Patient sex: M
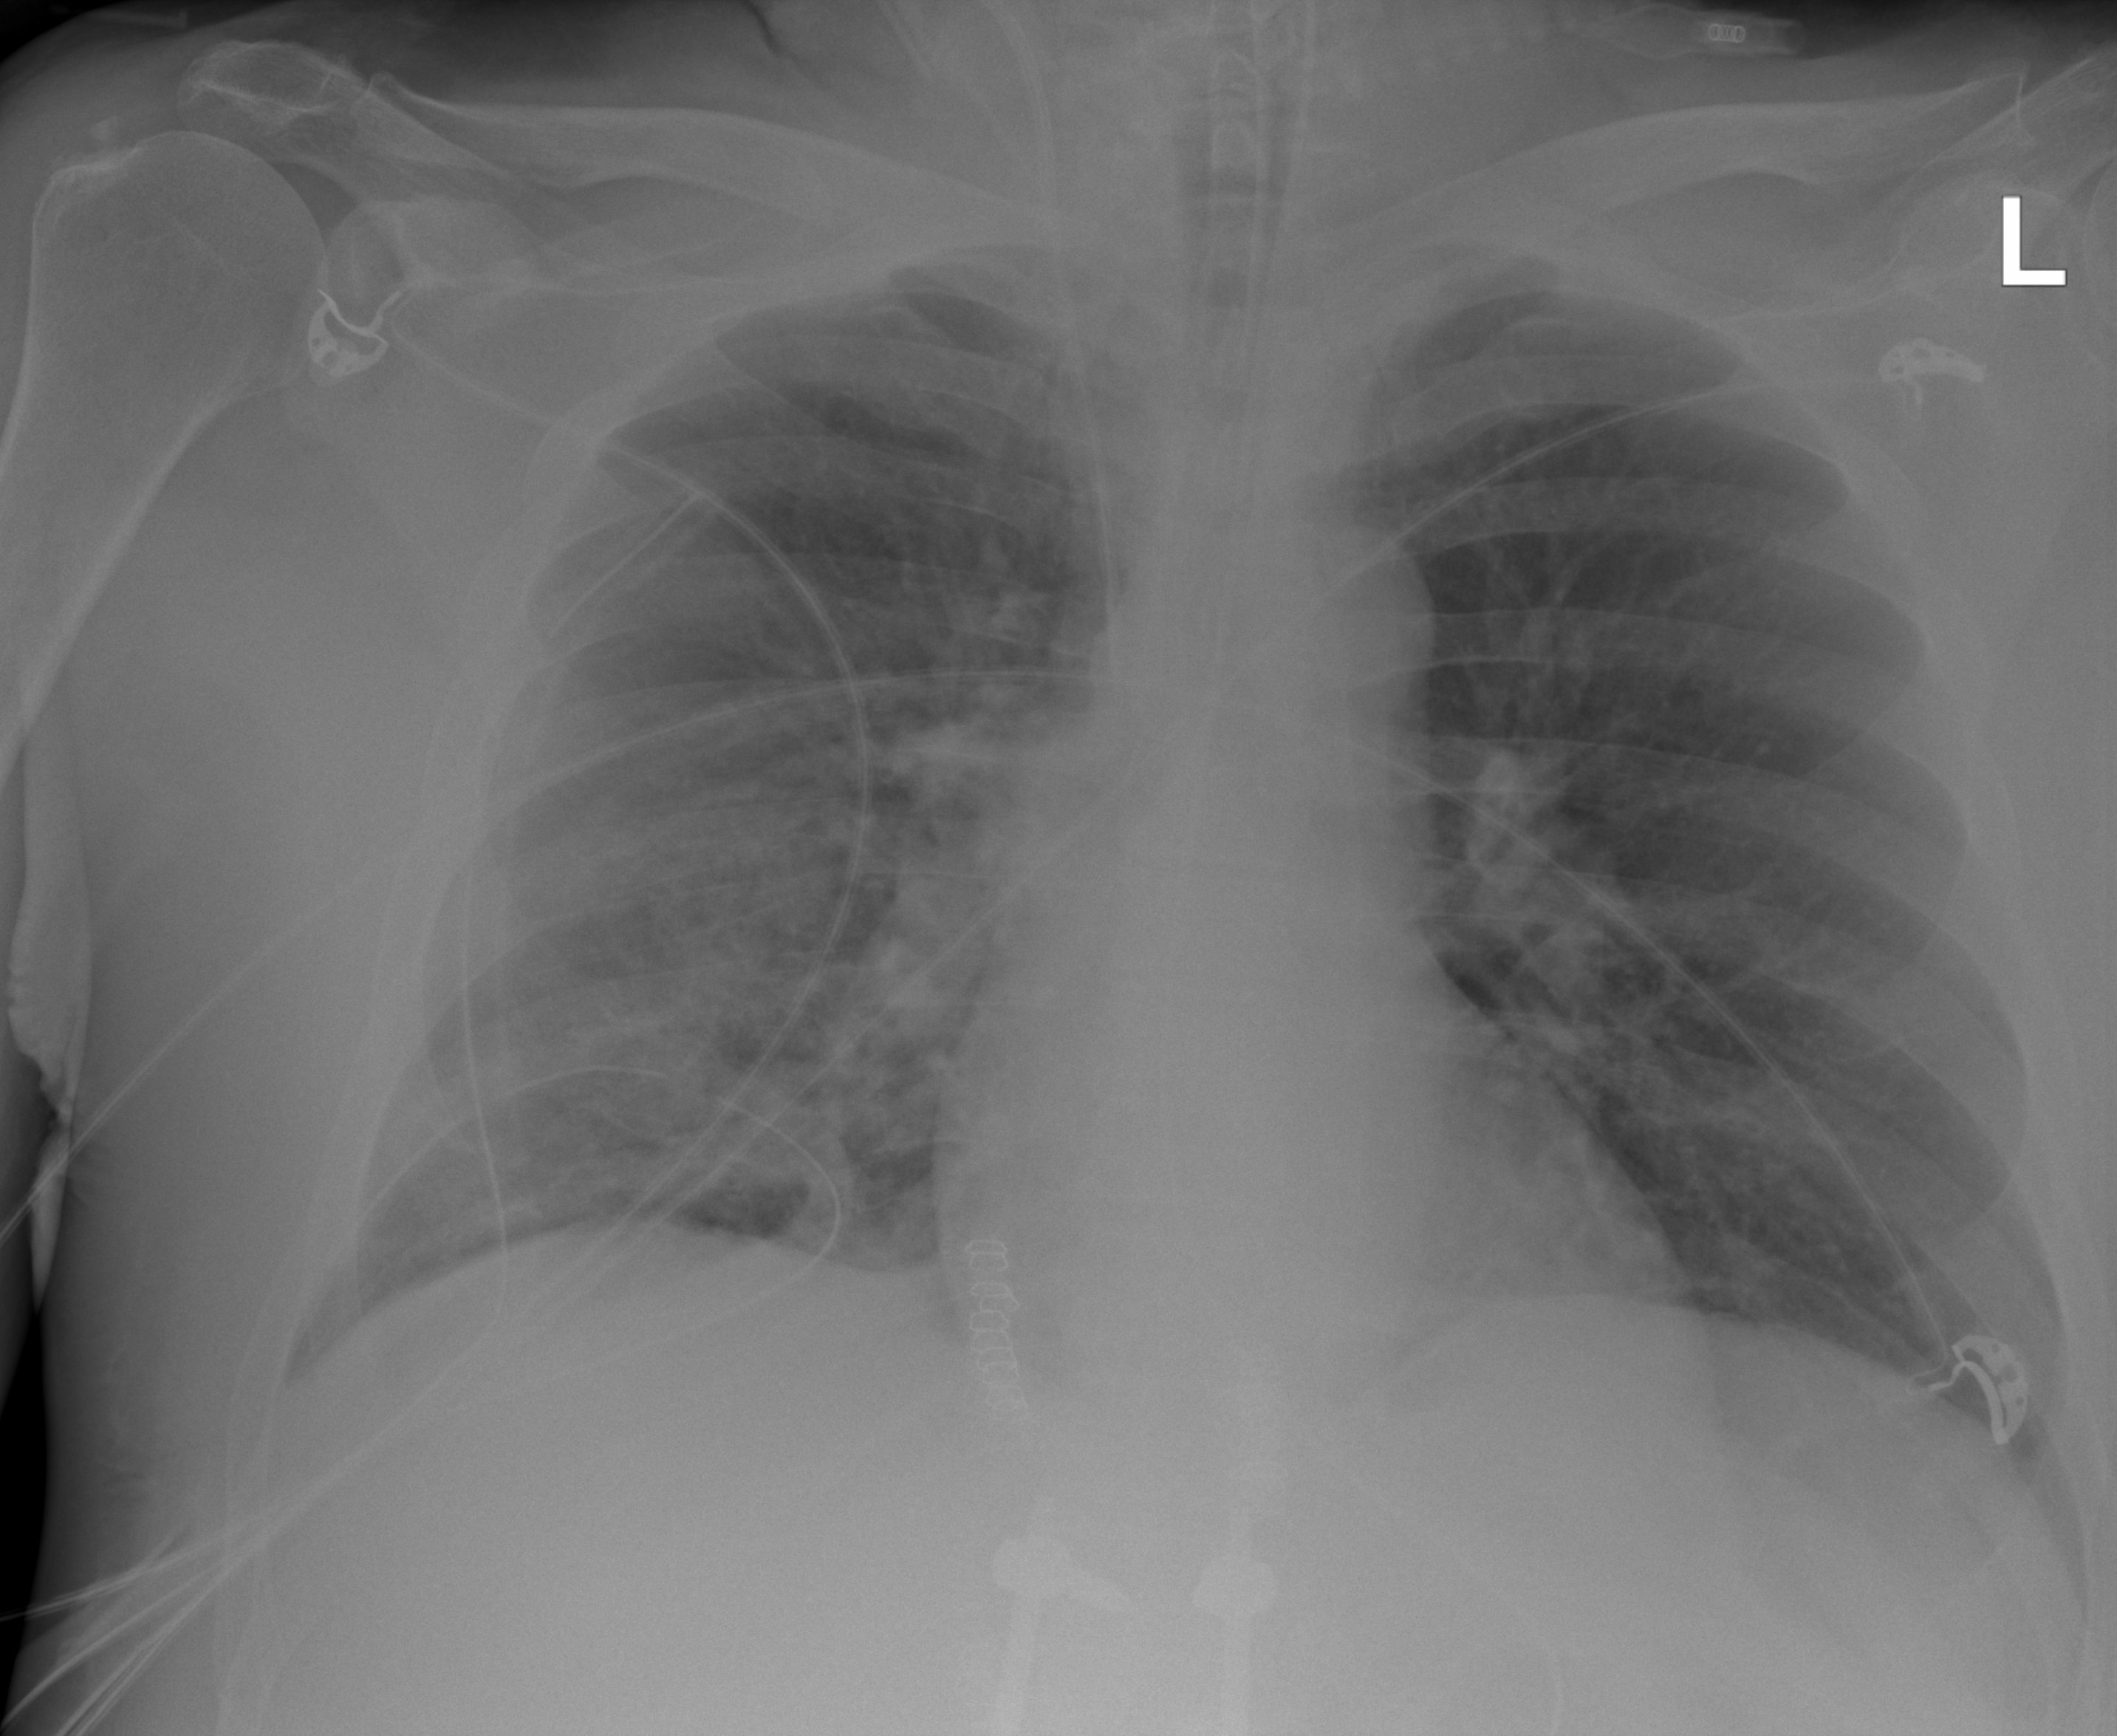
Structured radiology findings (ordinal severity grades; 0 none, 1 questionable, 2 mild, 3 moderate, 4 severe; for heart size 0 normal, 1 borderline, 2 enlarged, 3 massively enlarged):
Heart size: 0
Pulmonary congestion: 2
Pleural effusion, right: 2
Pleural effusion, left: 0
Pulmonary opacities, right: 3
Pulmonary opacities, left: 0
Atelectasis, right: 3
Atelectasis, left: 0